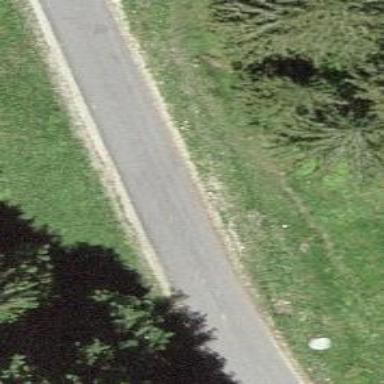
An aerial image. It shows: Unclassified road with asphalt surface.